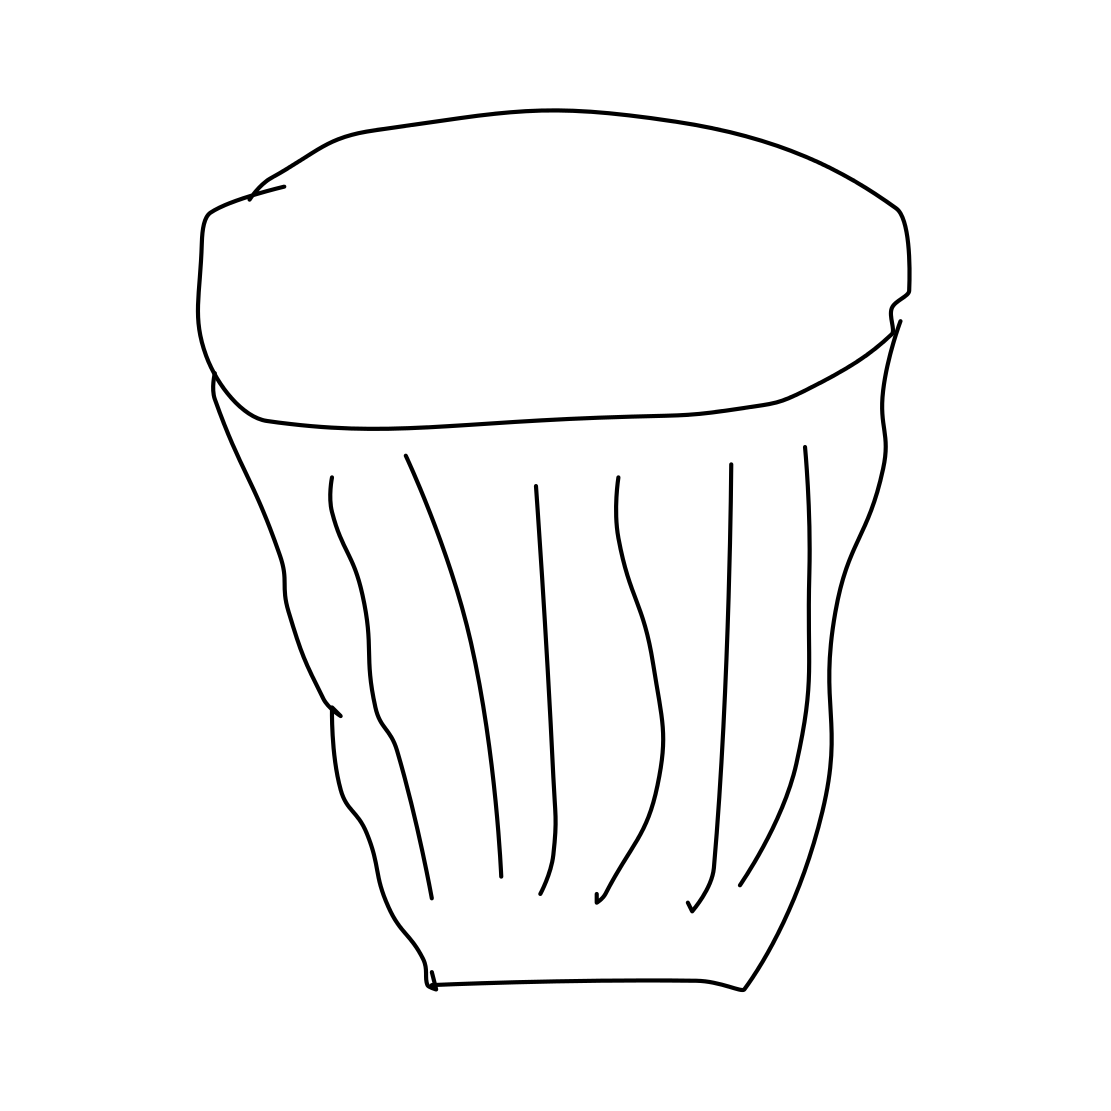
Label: basket